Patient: sex M, age 61
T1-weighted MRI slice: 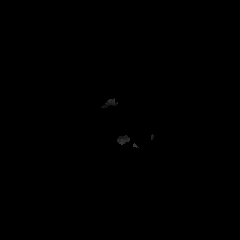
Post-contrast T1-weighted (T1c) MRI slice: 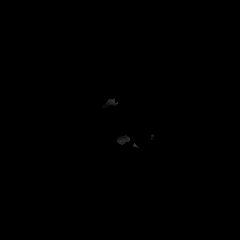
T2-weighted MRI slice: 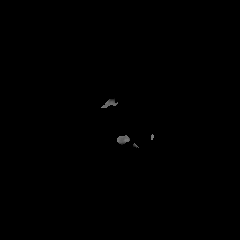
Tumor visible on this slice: no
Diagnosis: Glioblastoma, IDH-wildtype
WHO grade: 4